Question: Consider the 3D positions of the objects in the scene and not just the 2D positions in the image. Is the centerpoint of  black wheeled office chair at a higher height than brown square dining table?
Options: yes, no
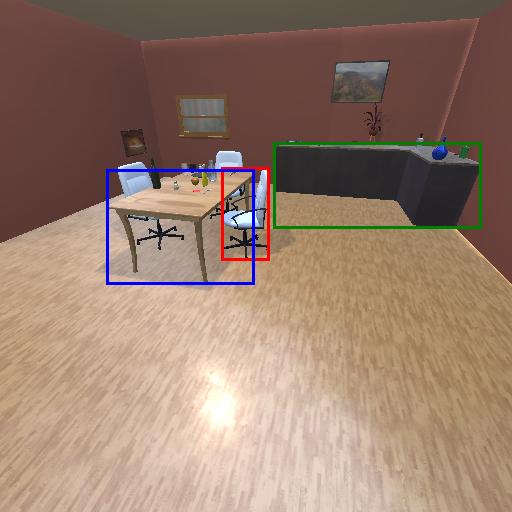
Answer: yes